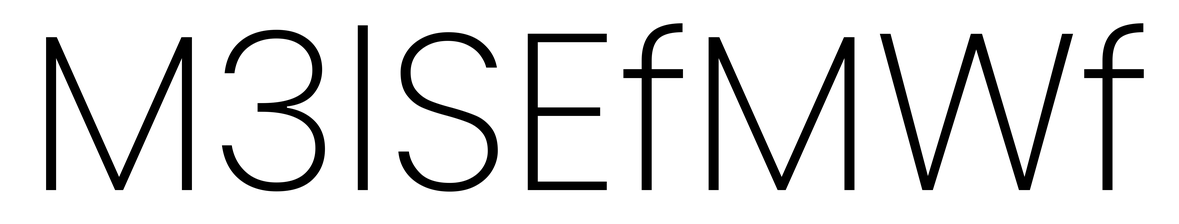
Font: Poppins-ExtraLight